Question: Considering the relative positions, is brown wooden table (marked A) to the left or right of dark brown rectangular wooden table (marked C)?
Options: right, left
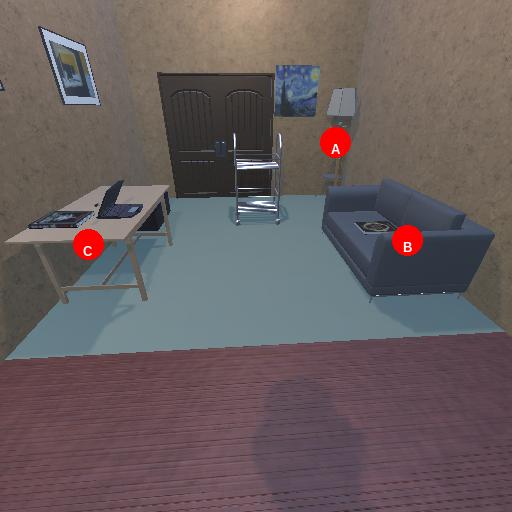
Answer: right